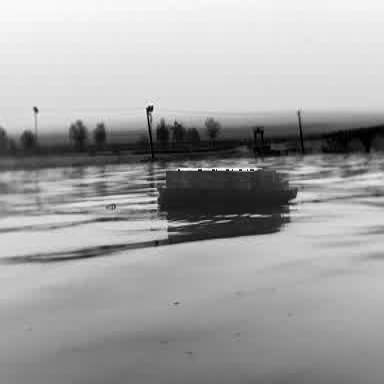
There is a fishing_boat in the infrared image.